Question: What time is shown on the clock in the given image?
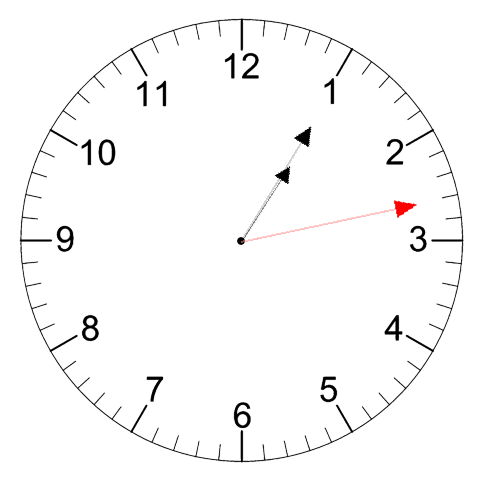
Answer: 01:05:13